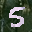
Label: 5